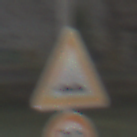
Verkehrszeichen: UnebeneFahrbahn
Zusatzzeichen unten: Geschwindigkeit70
Umgebung: Outdoor, Suburban
Tageszeit: MorningAfternoon
Wetter: PartlyCloudy
Licht: Natural
Jahreszeit: NotSpecified
Kontrast: HighContrast